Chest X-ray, PA view. Patient: 46 years old, sex F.
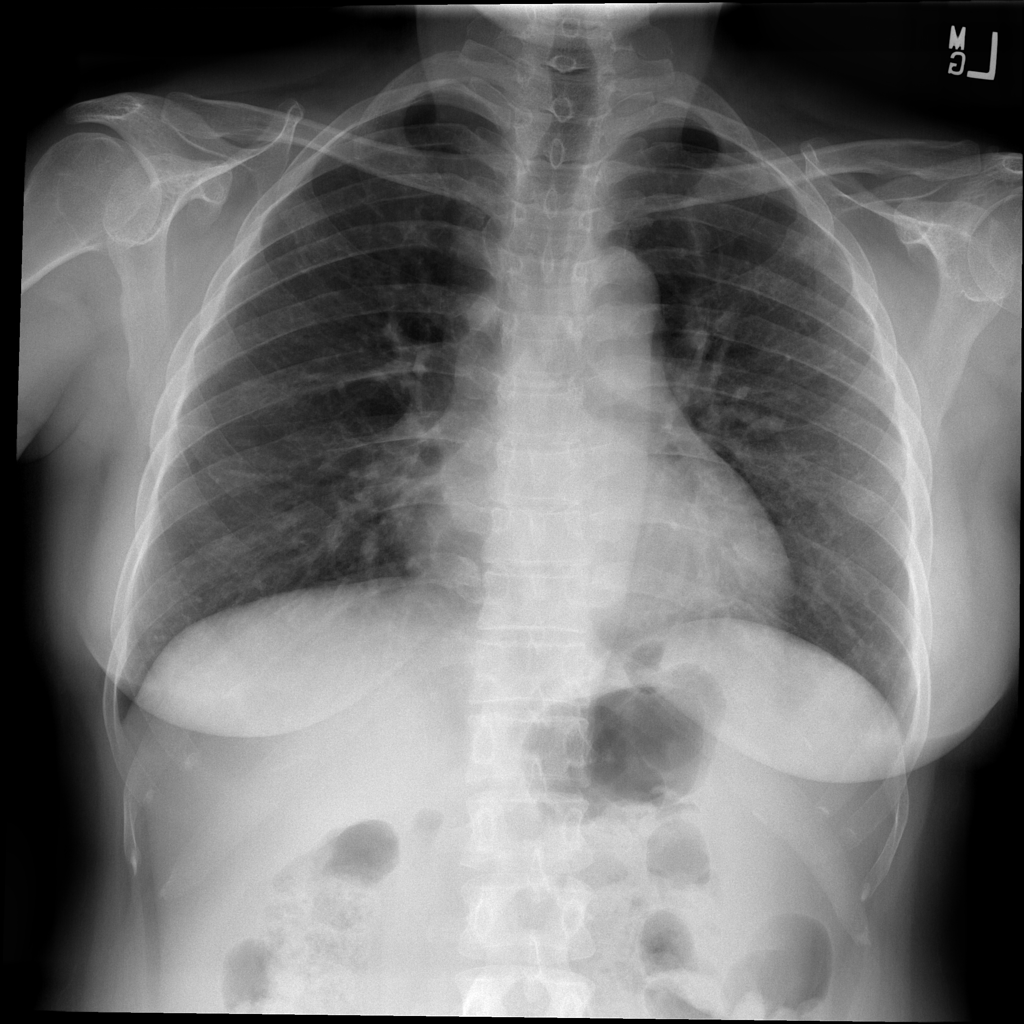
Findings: No Finding